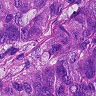
Metastatic tissue present: yes